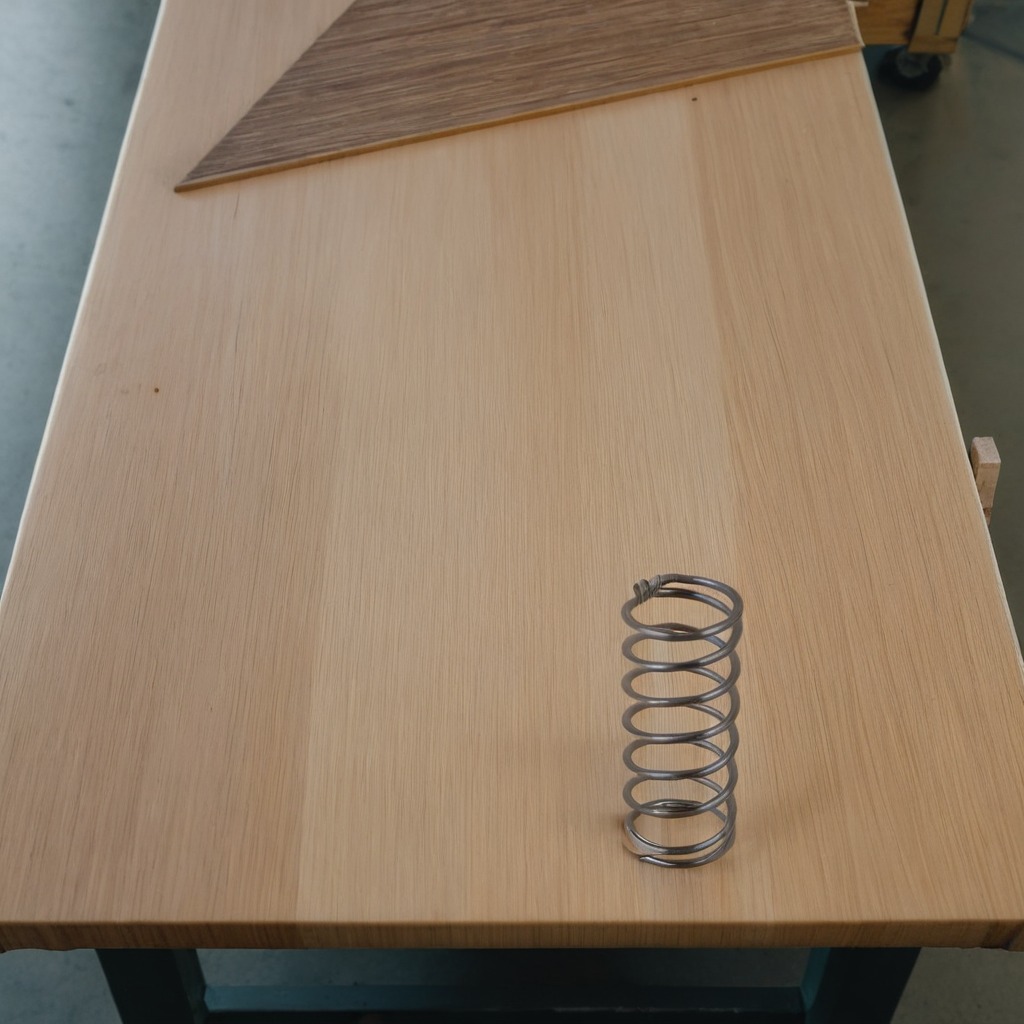
A coiled metal spring is lying on a workbench inside a coastal fishing gear workshop.